Here is the raw acceleration-versus-time signal recorded on a bearing housing. Diagnose the bearing from this image, choosing from: normal, inner_race, outer_race, ball.
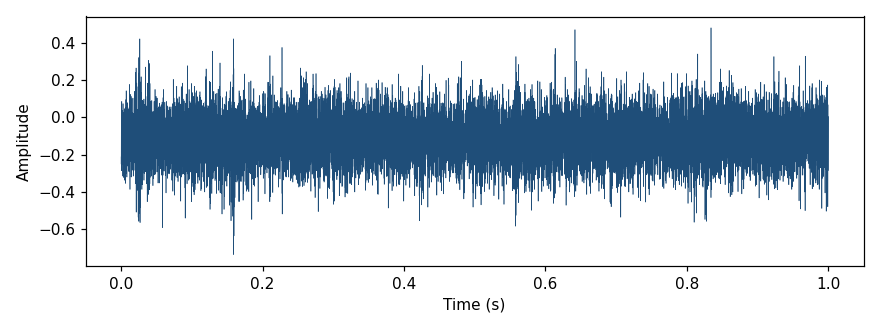
Answer: normal